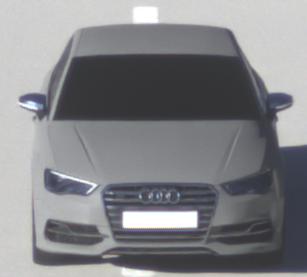
Make: Audi
Model: S3
Detailed model: 8V
Model produced from: 2013
Model produced until: 2020
Doors: 4
Color: gray
Road condition: dry road
Daytime: sunrise or sunset
Contrast: medium contrast